Question: How do I add and animate a visual element along an arc, which I have created ?
The following code will create a nice arc between two points. Imagine an animated visual that will represent an airplane flying along this arc.
'''
-(void)addArc
{
CLLocationCoordinate2D sanFrancisco = { 37.774929, -122.419416 };
CLLocationCoordinate2D newYork = { 40.714353, -74.005973 };
CLLocationCoordinate2D pointsArc[] = { sanFrancisco, newYork };
//
MKGeodesicPolyline *geodesic;
geodesic = [MKGeodesicPolyline polylineWithCoordinates:&pointsArc[0]
count:2];
//
[self.mapView addOverlay:geodesic];
}
'''

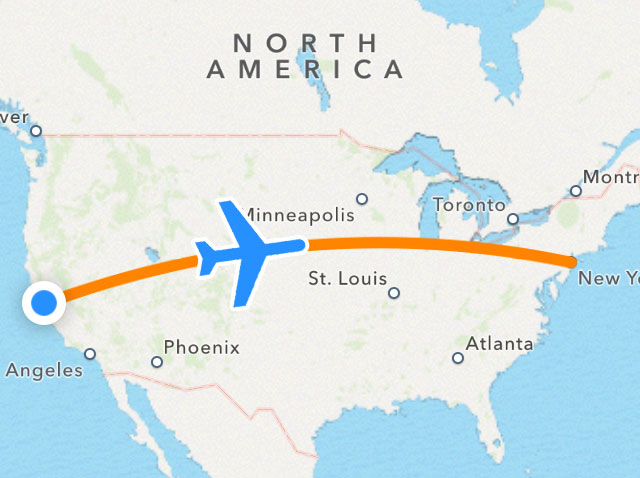
Answer: The annotation might be the best option actually. Define an annotation class with an assignable coordinate property (or use 'MKPointAnnotation').
Amazingly, the 'MKGeodesicPolyline' class is kind enough to supply the individual points that it calculated to create the arc through the 'points' property (gives the 'MKMapPoint's) or the 'getCoordinates:range:' method (gives the 'CLLocationCoordinate2D's).
(Actually, that property and method are in the 'MKMultiPoint' class which 'MKPolyline' is a subclass of and 'MKGeodesicPolyline' is a subclass of 'MKPolyline'.)
Just update the annotation's 'coordinate' property on a timer and the map view will automatically move the annotation.
Note: For an arc this long, there will be thousands of points.
Here's a very example using the 'points' property (easier to use than the 'getCoordinates:range:' method) and 'performSelector:withObject:afterDelay:':
'''
//declare these ivars:
MKGeodesicPolyline *geodesic;
MKPointAnnotation *thePlane;
int planePositionIndex;
//after you add the geodesic overlay, initialize the plane:
thePlane = [[MKPointAnnotation alloc] init];
thePlane.coordinate = sanFrancisco;
thePlane.title = @"Plane";
[mapView addAnnotation:thePlane];
planePositionIndex = 0;
[self performSelector:@selector(updatePlanePosition) withObject:nil afterDelay:0.5];
-(void)updatePlanePosition
{
//this example updates the position in increments of 50...
planePositionIndex = planePositionIndex + 50;
if (planePositionIndex >= geodesic.pointCount)
{
//plane has reached end, stop moving
return;
}
MKMapPoint nextMapPoint = geodesic.points[planePositionIndex];
//convert MKMapPoint to CLLocationCoordinate2D...
CLLocationCoordinate2D nextCoord = MKCoordinateForMapPoint(nextMapPoint);
//update the plane's coordinate...
thePlane.coordinate = nextCoord;
//schedule the next update...
[self performSelector:@selector(updatePlanePosition) withObject:nil afterDelay:0.5];
}
'''